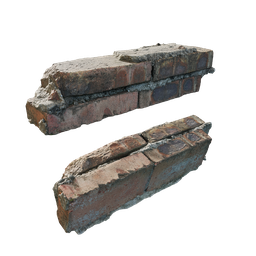
Label: architecture